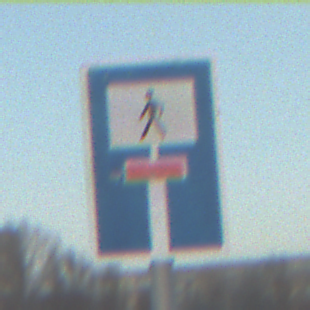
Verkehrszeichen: SackgasseFussgaengerDurchlaessig
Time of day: SunriseSunset
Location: Outdoor (Nature)
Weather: PartlyCloudy
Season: NotSpecified
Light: Natural